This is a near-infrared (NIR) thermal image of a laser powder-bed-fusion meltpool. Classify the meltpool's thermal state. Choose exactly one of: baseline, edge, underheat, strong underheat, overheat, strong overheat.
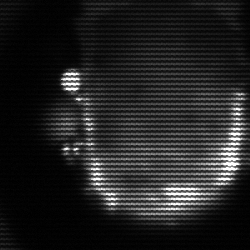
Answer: baseline